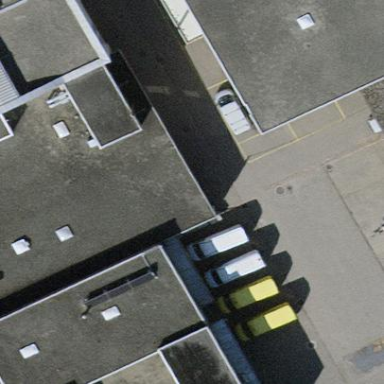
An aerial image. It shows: View of roof of building.